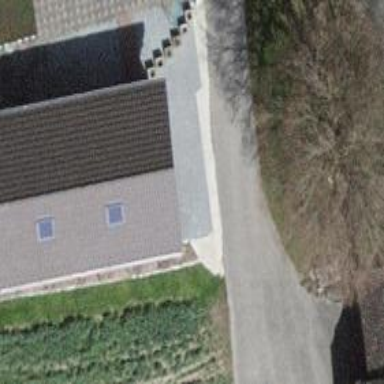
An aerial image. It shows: Shed.